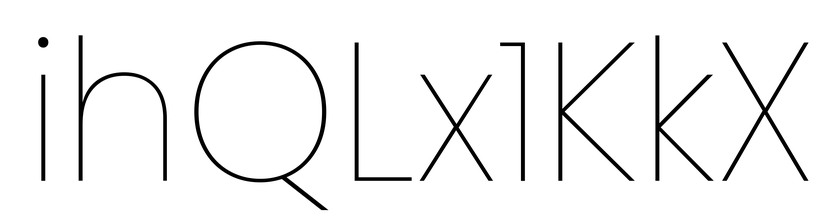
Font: Poppins-Thin